Field crop: tomato
Growth stage: 1
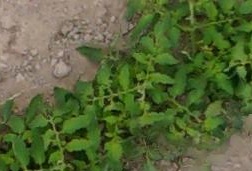
Species: tomato